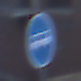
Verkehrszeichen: Busssonderstreifen
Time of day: SunriseSunset
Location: Outdoor (Urban)
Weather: Clear
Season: NotSpecified
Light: Natural